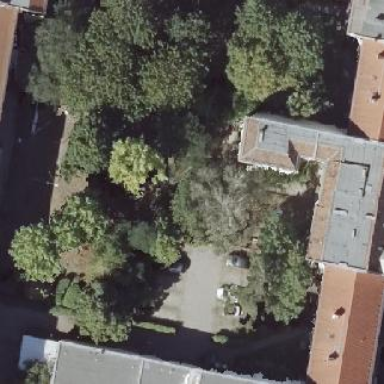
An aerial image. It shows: Apartment building with double saltbox roof shape.